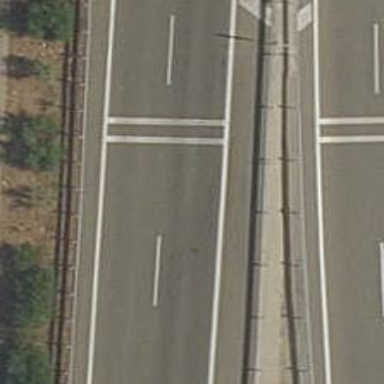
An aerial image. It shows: Traffic calming measure in place: rumble strips.